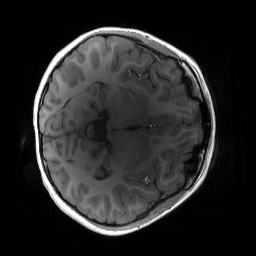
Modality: T1w
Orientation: axial
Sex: female
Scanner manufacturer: siemens
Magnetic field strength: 3 T
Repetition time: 1.9 s
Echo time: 0.00243 s